Interaction volume radius: 10 \u00c5
Interaction volume height: 30 \u00c5
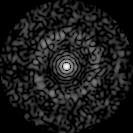
Disorder parameter: 0.8301